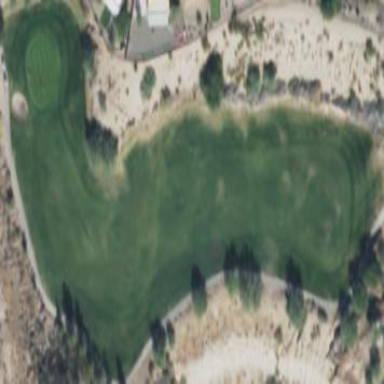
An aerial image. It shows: Rough area on grassy golf course.